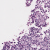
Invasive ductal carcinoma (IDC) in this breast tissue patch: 0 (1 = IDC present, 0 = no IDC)